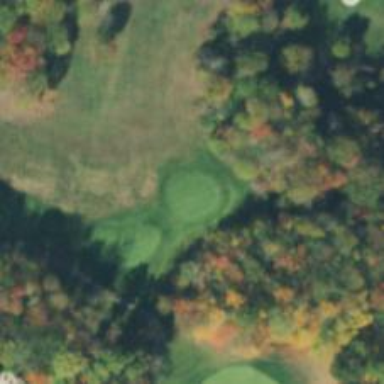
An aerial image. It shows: Grassy area designated as golf tee.